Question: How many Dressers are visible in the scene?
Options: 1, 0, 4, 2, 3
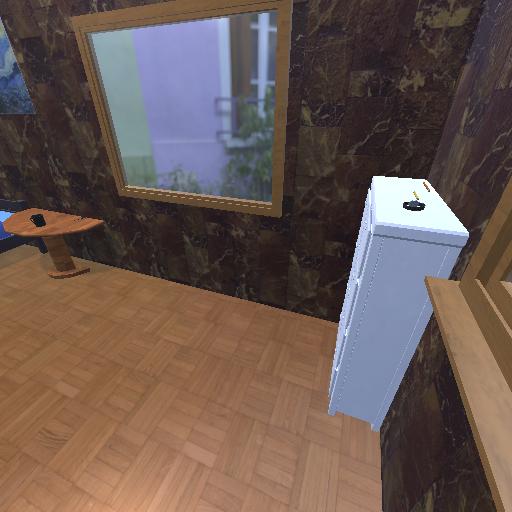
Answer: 1